Question: I am having troubles with the Mailer after upgrading from CakePHP 3 to 4.
This is the relevant part my configuration:
'''
<?php
return [
'EmailTransport' => [
'default' => [
'className' => 'Mail',
'host' => 'localhost',
'port' => 25,
'timeout' => 30,
'username' => 'user',
'password' => 'password',
'client' => null,
'tls' => null,
'url' => env('EMAIL_TRANSPORT_DEFAULT_URL', null),
],
'cronjob' => [
'className' => 'Mail',
],
'accounts' => [
'className' => 'Mail',
],
],
'Email' => [
'default' => [
'transport' => 'default',
'from' => 'you@localhost',
],
'cronjob' => [
'transport' => 'cronjob',
'from' => 'cronjob@foobar.com',
],
'accounts' => [
'transport' => 'accounts',
'from' => 'accounts@foobar.com',
],
],
];
'''
This is the snippet that's causing the error:
'''
private function sendActivationEmail(User $user)
{
$url = Router::url([
'prefix' => 'Admin',
'plugin' => 'UserManager',
'controller' => 'Users',
'action' => 'activate',
$user->username,
$user->activation_key,
], true);
debug(Configure::read('EmailTransport'));
debug(Configure::read('Email'));
$mailer = new Mailer('accounts');
$mailer->setFrom(['accounts@foobar.com' => 'Foobar Website Manager'])
->setTo($user->email, $user->fullName)
->setSubject('Please activate your account')
->setEmailFormat('html')
->setViewVars(compact('url', 'user'))
->viewBuilder()
->setTemplate('UserManager.register');
return $mailer->deliver();
}
'''
The error is 'Unknown email configuration "accounts".', thrown in

The output of the two 'debug' functions is the following:
'''
/vendor/plugins/usermanager/src/Model/Table/UsersTable.php (line 72)
[
'default' => [
'className' => 'Mail'
],
'cronjob' => [
'className' => 'Mail'
],
'accounts' => [
'className' => 'Mail'
]
]
/vendor/plugins/usermanager/src/Model/Table/UsersTable.php (line 73)
[
'default' => [
'transport' => 'default',
'from' => 'something@foobar.com'
],
'cronjob' => [
'transport' => 'cronjob',
'from' => 'cronjob@foobar.com'
],
'accounts' => [
'transport' => 'accounts',
'from' => 'accounts@foobar.com'
]
]
'''
So it seems like the 'accounts' key is present in the mail configuration, then why am I getting this error?
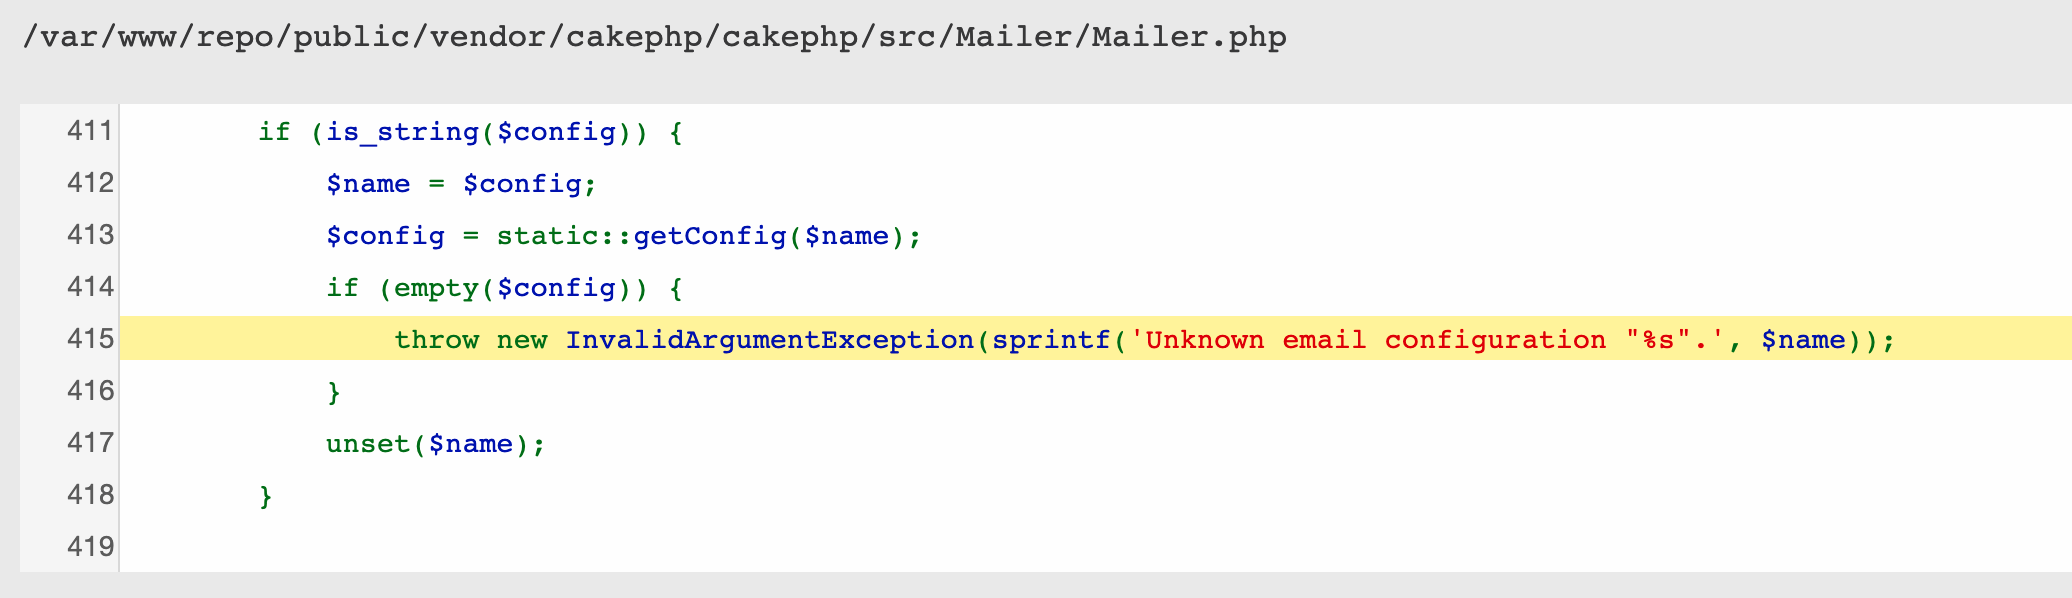
Answer: Make sure that you have upgraded your 'bootstrap.php' accordingly along the way, specifically with regards to how 'EmailTransport' and 'Email' are being consumed, this was introduced with CakePHP 3.7 and 4.1 if I'm not mistaken:
'''
TransportFactory::setConfig(Configure::consume('EmailTransport'));
Mailer::setConfig(Configure::consume('Email'));
'''
<URL>